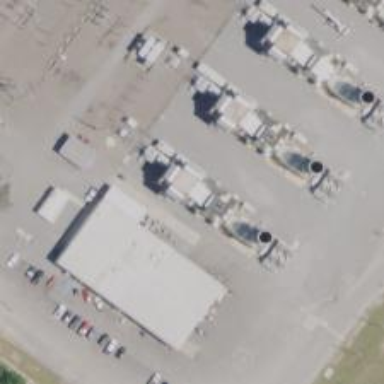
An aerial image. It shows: Gas-powered generator. It is gas turbine type generator.